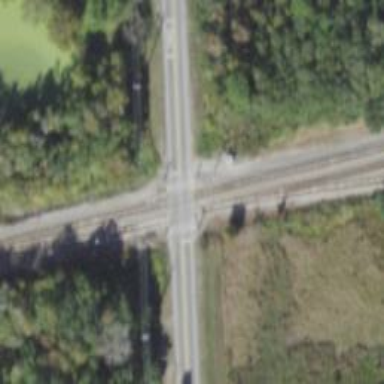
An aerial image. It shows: Level crossing with full barriers and lights.